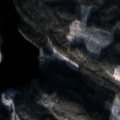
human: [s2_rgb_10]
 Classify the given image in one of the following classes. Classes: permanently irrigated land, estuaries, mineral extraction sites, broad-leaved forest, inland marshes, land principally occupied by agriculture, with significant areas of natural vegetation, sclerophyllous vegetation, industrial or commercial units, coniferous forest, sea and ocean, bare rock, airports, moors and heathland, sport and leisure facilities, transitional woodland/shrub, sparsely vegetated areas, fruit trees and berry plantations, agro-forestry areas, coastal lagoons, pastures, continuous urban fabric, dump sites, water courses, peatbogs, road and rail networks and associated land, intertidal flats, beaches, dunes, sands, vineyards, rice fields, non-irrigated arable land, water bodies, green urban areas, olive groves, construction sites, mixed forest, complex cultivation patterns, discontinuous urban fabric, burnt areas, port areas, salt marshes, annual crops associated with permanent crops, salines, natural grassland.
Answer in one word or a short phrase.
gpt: non-irrigated arable land, coniferous forest, mixed forest, water bodies